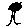
Label: tree